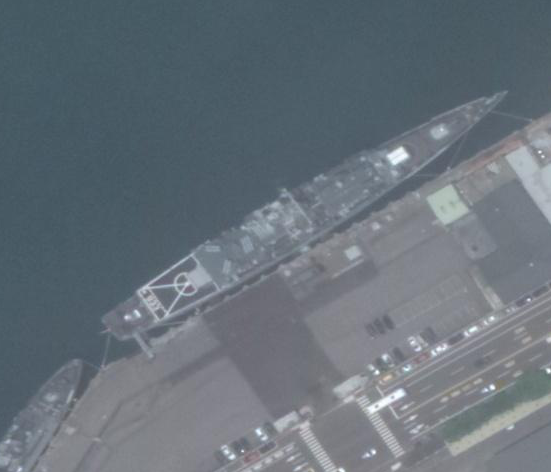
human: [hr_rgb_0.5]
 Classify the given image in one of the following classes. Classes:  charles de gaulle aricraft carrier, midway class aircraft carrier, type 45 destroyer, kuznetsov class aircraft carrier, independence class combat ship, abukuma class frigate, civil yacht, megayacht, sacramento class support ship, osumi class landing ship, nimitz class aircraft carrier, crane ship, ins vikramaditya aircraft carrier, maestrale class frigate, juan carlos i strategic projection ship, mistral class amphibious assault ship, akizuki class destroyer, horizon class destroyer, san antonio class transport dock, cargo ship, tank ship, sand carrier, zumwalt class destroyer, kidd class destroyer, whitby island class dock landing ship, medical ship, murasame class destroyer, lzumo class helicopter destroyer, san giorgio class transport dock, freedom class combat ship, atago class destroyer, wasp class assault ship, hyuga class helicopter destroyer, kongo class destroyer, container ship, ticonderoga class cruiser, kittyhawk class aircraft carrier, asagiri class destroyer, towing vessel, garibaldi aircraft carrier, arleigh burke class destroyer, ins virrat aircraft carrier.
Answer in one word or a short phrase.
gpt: Kidd class destroyer